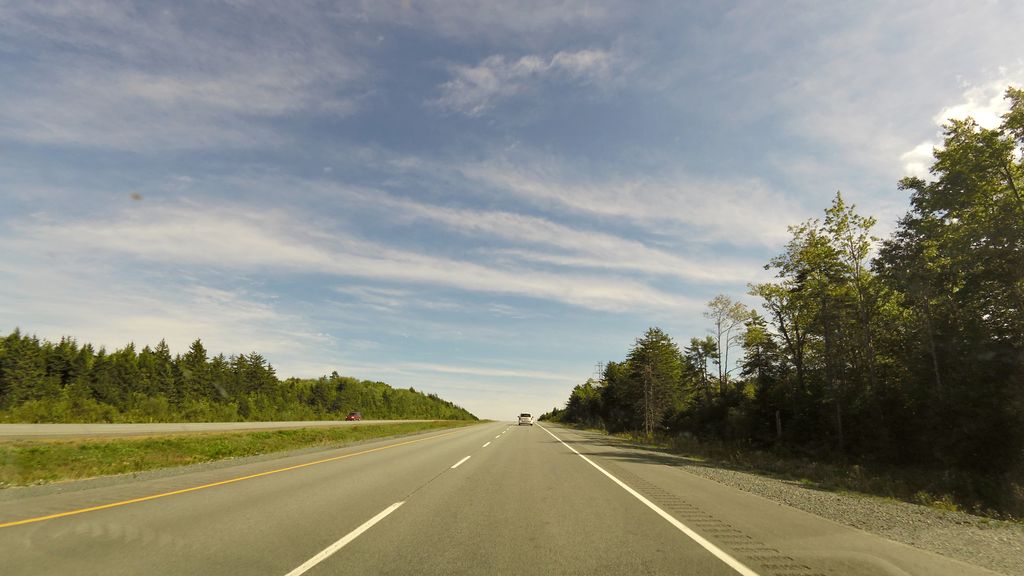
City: halifax